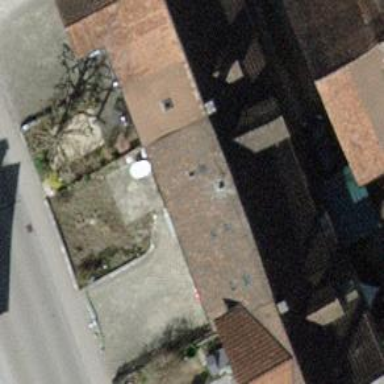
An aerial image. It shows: Terrace-style building with gabled roof.